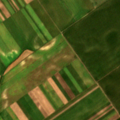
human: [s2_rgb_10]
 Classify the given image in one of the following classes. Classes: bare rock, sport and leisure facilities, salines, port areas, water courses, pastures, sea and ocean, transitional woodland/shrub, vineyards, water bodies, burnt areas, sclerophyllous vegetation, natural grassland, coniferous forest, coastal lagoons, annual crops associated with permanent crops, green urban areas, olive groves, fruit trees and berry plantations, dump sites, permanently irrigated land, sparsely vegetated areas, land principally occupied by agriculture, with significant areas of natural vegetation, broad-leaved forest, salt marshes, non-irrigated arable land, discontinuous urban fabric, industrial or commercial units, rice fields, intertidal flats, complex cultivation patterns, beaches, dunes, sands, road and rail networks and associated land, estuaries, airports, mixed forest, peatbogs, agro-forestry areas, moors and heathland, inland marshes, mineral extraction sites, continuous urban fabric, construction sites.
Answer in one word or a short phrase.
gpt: non-irrigated arable land